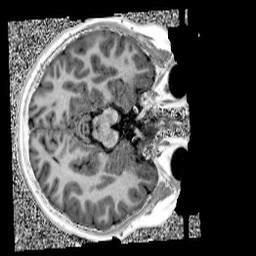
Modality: UNIT1
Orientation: axial
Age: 9
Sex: female
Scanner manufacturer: siemens
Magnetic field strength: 3 T
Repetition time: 4 s
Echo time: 0.00299 s